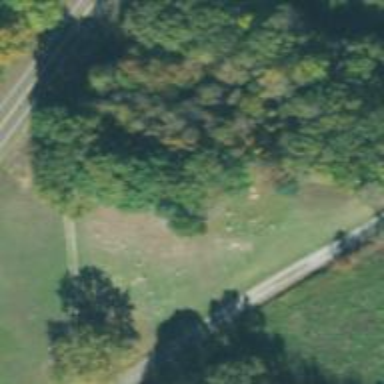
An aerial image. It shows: Cemetery.